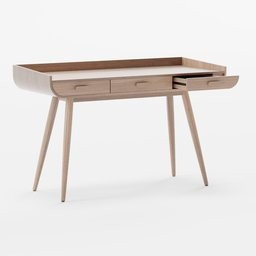
Label: furniture